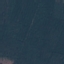
Land use / land cover class: Forest